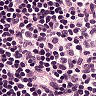
Metastatic tissue present: no